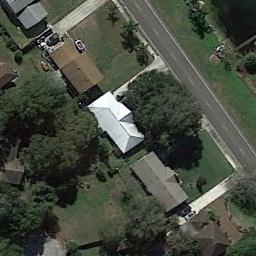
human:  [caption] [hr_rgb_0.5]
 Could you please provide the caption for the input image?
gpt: The medium residential is on the grass next to some trees and road .

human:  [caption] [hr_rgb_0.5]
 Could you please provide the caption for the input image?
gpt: The medium residential area has some neatly arranged houses and trees on the grass and a road goes through the medium residential area .

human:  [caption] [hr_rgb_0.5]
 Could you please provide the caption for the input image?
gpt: There is a road next to a medium-sized house .

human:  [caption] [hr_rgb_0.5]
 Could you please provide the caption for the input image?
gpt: There are many trees in the middle residential area .

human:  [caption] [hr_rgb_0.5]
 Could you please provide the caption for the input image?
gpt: There are some buildings and green trees on the medium residential area .